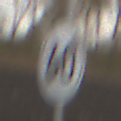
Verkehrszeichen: EndeGeschwindigkeit60
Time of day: MorningAfternoon
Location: Outdoor (Nature)
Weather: Overcast
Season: NotSpecified
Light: Natural